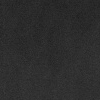
Atmospheric dust classification: dusty